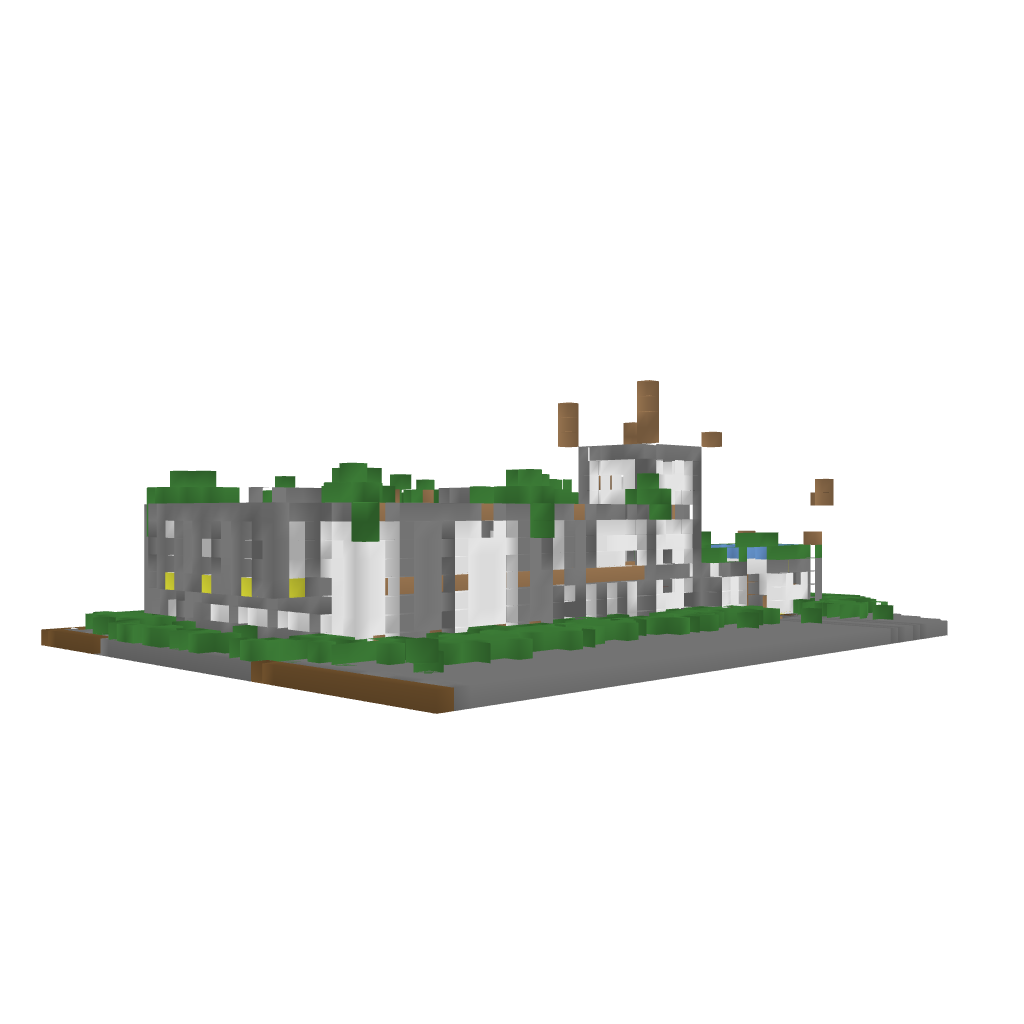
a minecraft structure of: Modern House #3 bad low quality